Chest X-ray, PA view. Patient: 50 years old, sex M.
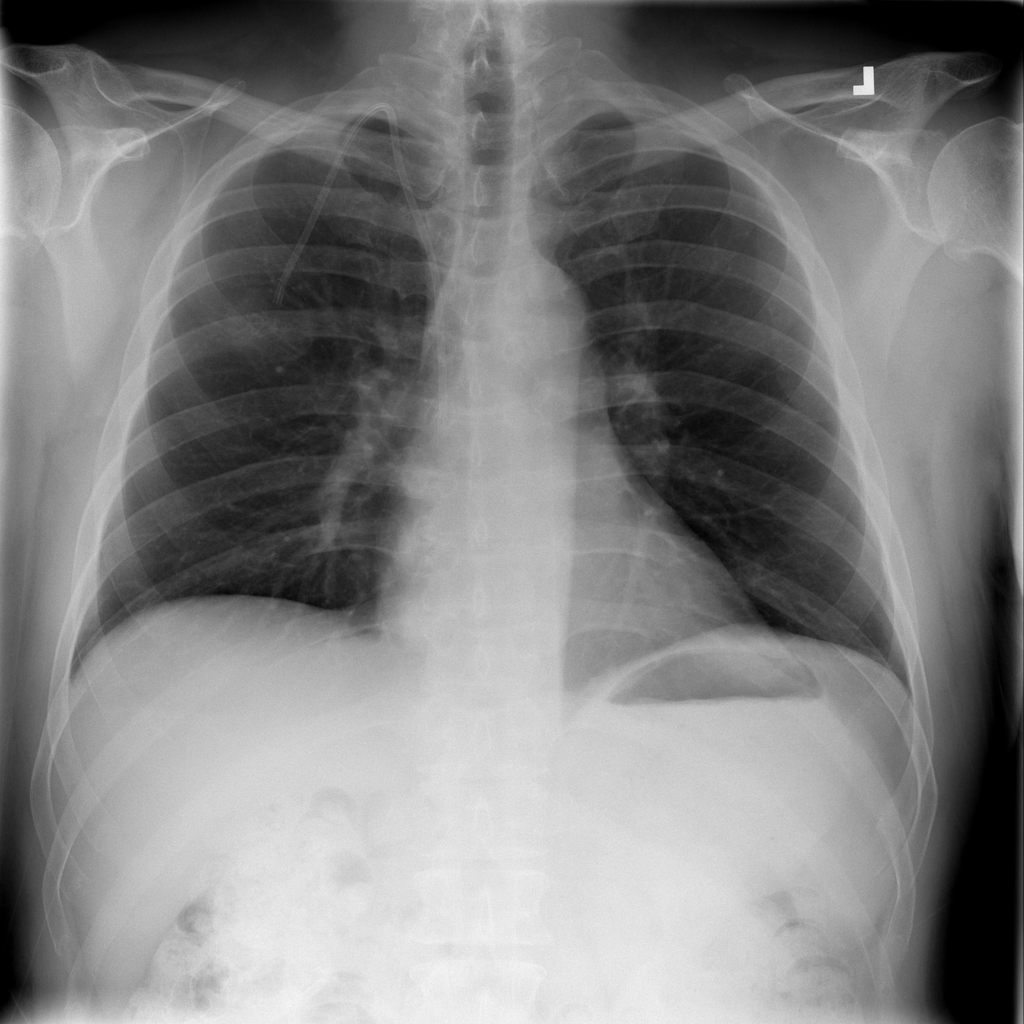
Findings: No Finding